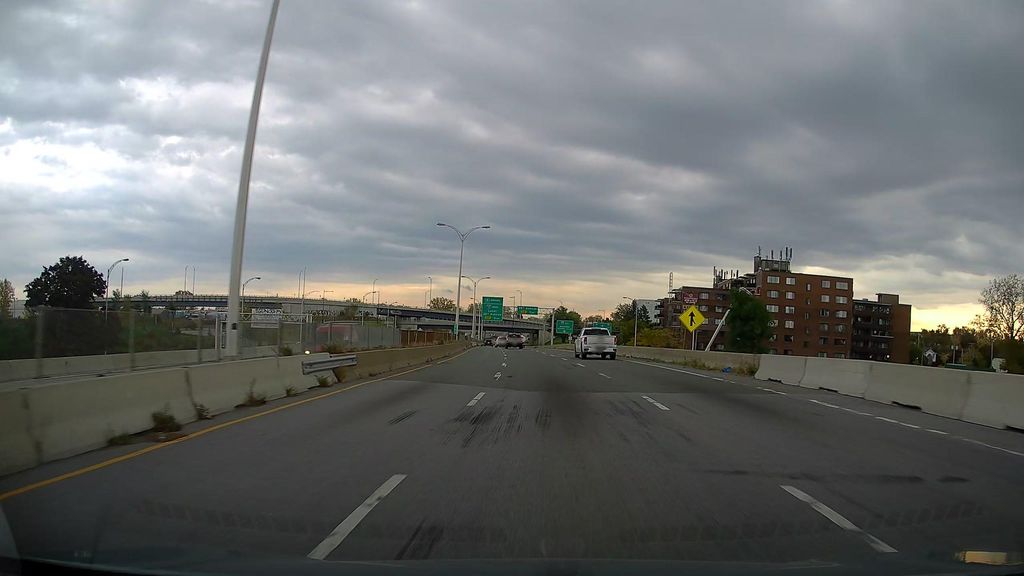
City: montreal